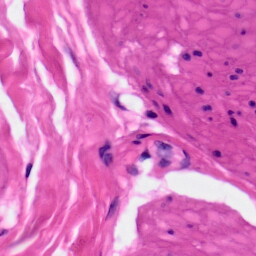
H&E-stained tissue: Skin